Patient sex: M
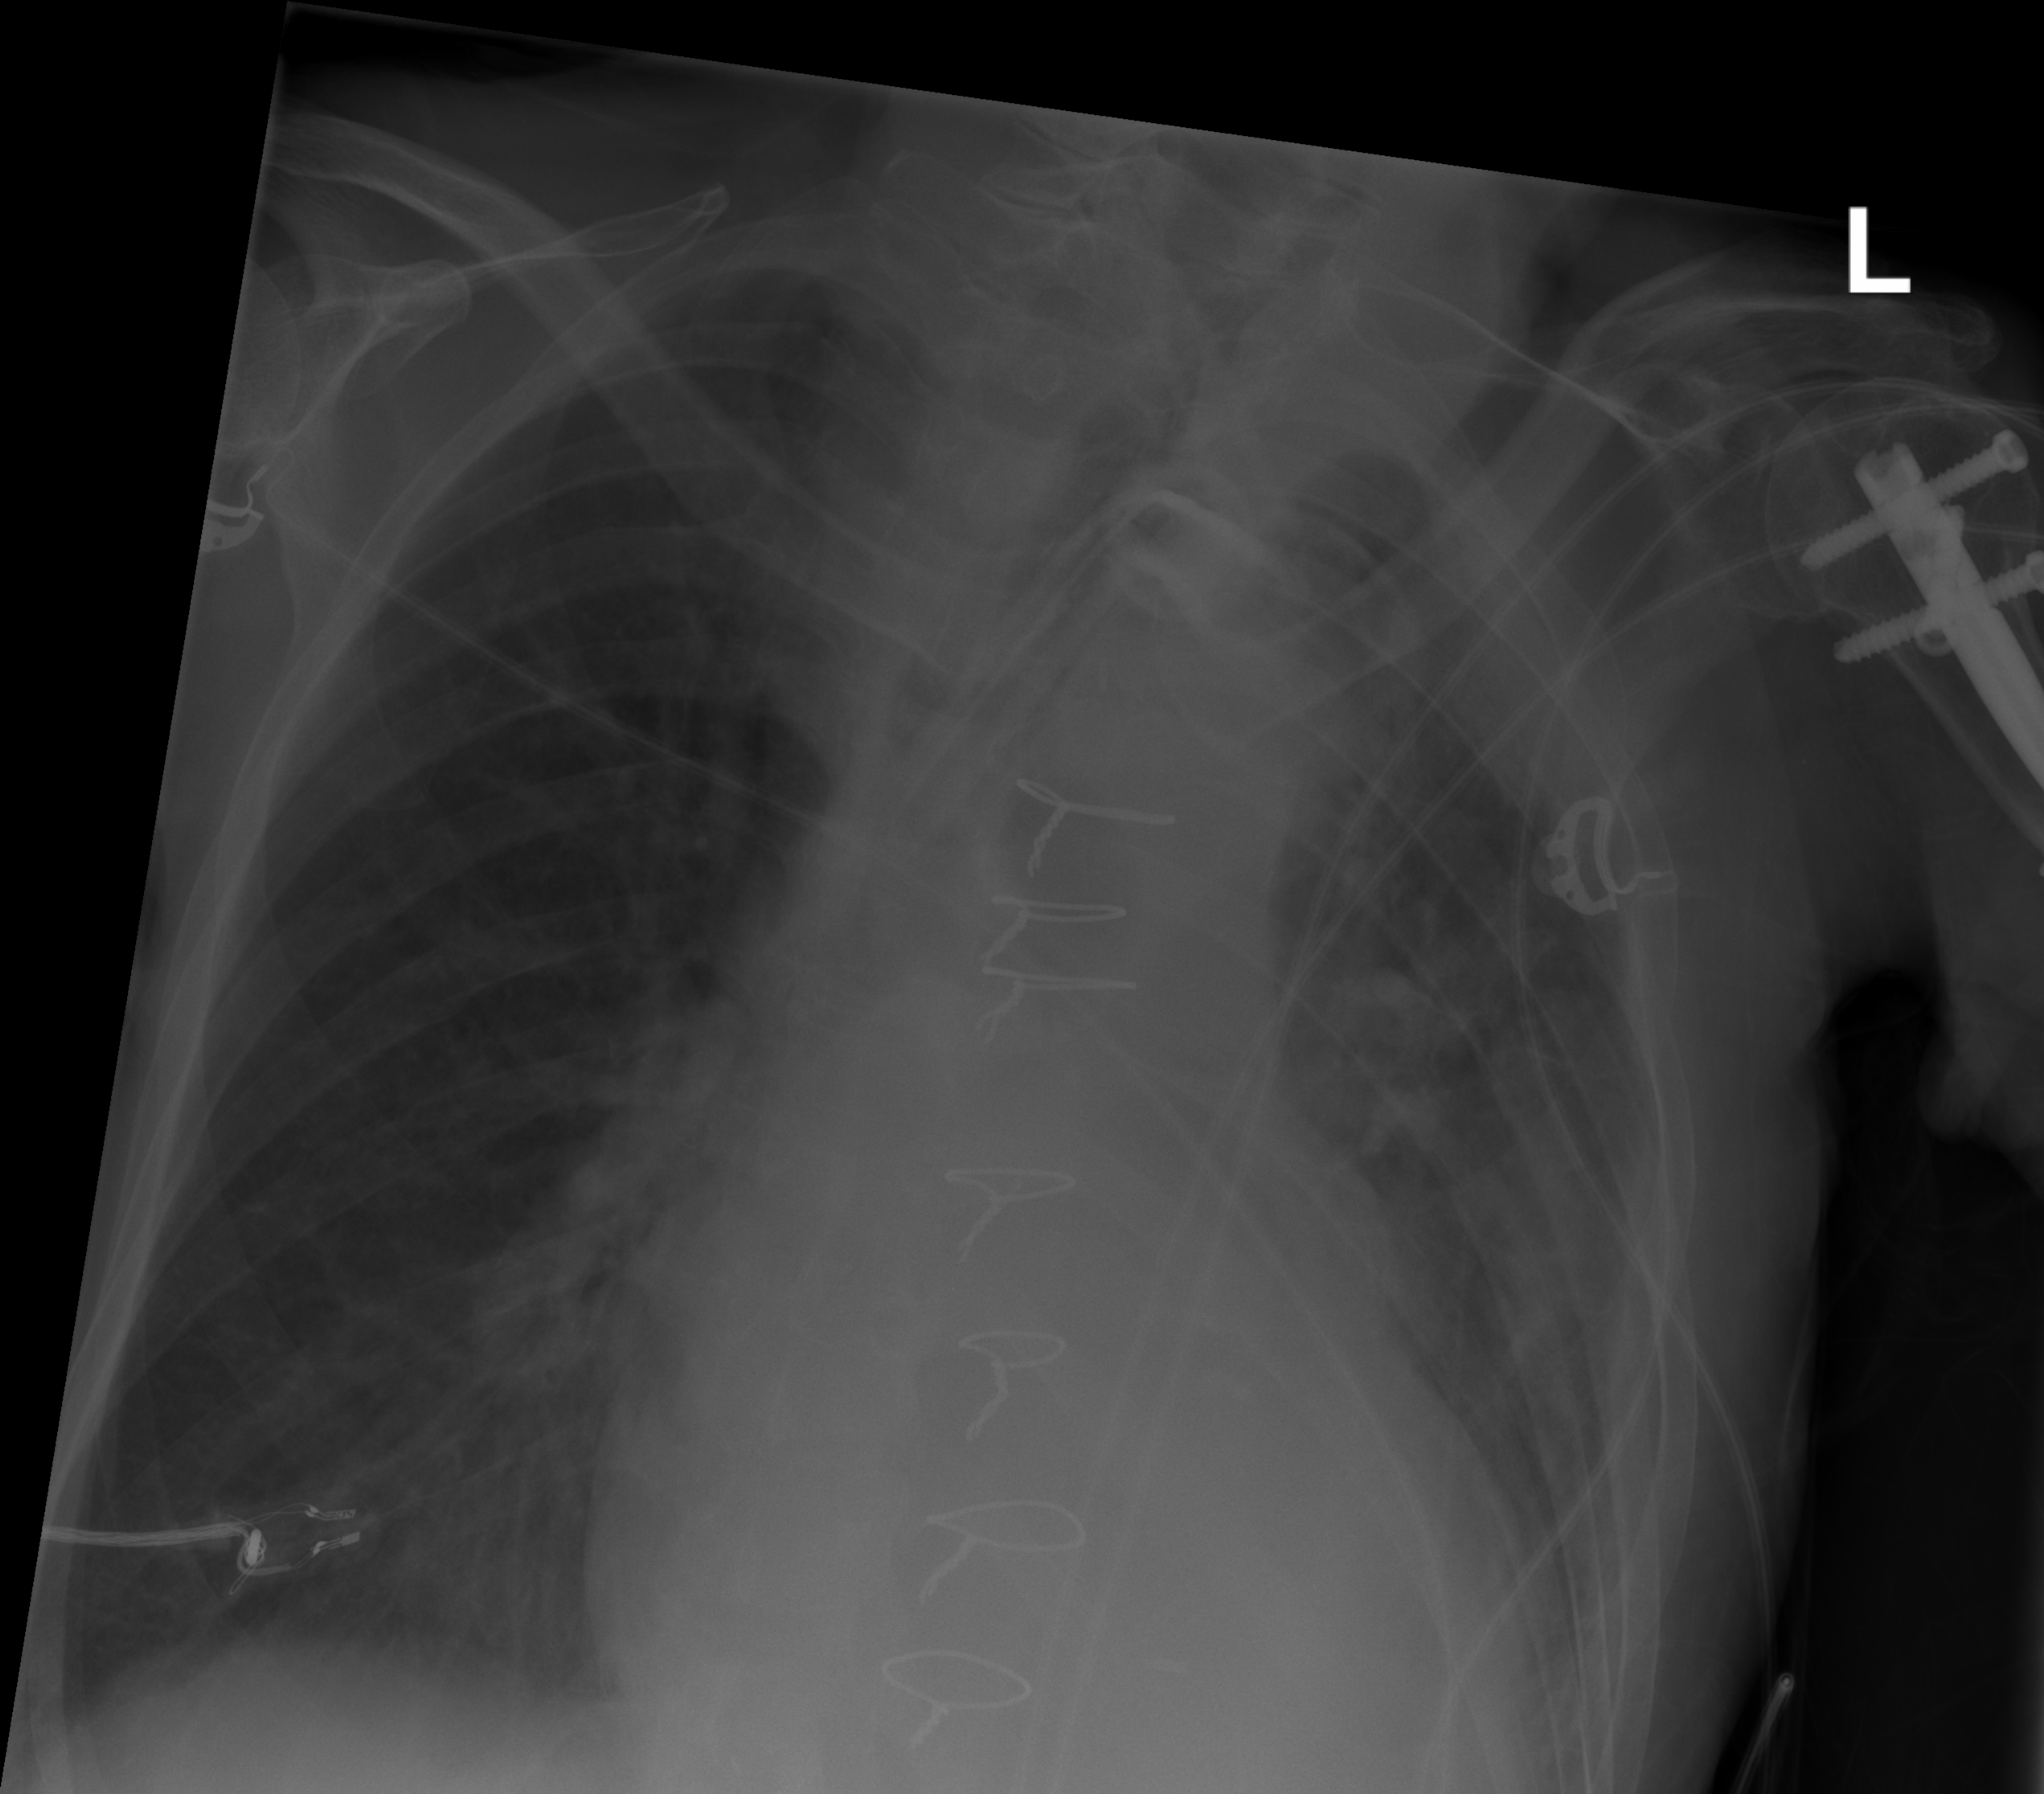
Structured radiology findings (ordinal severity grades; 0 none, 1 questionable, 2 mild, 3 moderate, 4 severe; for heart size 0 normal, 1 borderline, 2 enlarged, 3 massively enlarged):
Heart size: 2
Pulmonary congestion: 0
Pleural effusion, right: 0
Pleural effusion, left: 2
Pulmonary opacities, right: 0
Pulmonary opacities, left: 0
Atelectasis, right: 1
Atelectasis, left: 2